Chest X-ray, AP view. Patient: 37 years old, sex M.
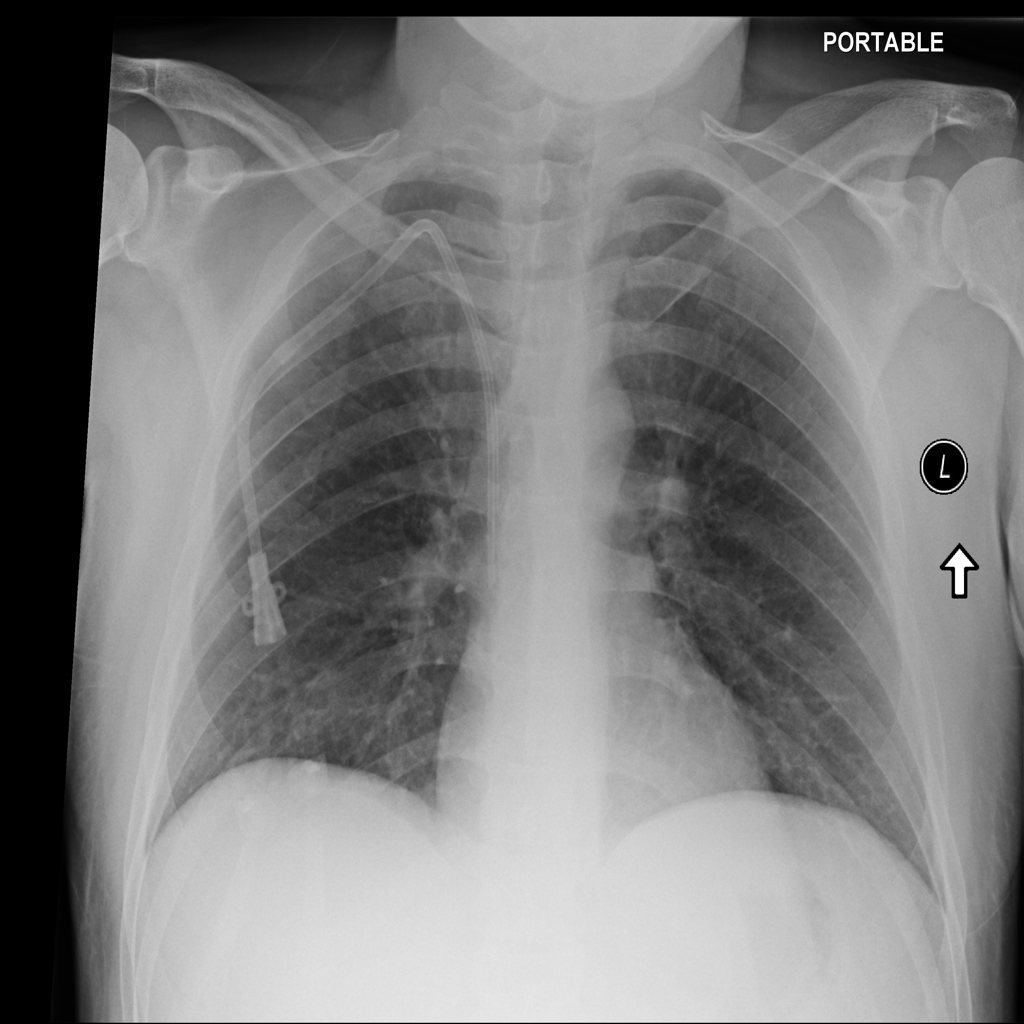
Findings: No Finding